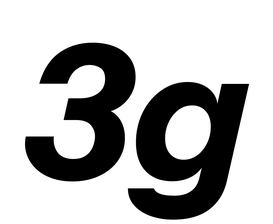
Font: InstrumentSans-Italic_Bold_Italic